Aerial crown-view tile of a tropical tree (Barro Colorado Island, Panama), acquired 20250217:
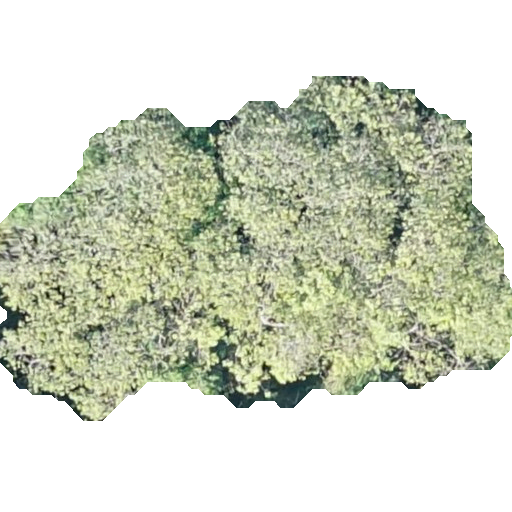
Species: Apeiba membranacea
GBIF accepted scientific name: Apeiba membranacea
Crown area: 194.751 m²